Question: I've got an algorithm that calculates the homography of a number of markers in a single image, using OpenCV's 'findHomography'. This works fine, but due to the size of the markers/resolution of the images, the rotation calculated is often quite inaccurate (mainly around the x and z axes of the marker, assuming y is up). I'd love to find a way to improve this.
I have a hypothesis that the fact that I know all the markers are on the same plane (they're on a table) should help improve the homography - I then just need to work out the rotation of the marker around a single axis - but I don't know enough to put this in to practice. Can anyone give me any guidance on this?
This is an example of the situation I'm trying to deal with (the images on the markers are different in reality).

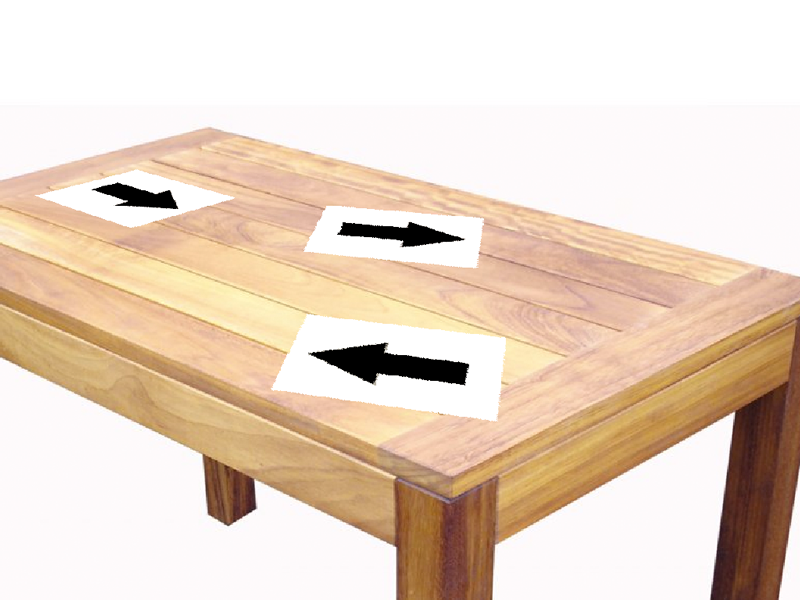
Answer: I like the idea of getting higher precision for the estimated homography by using multiple marker images spread across the scene.
This approach can be realized using Nonlinear Optimization. But it's a little tricky.
## Assumptions, Model, Data
Let's take your example of 3 printed marker images placed across a table and assume all your assumptions hold.
And now let's assume that for each of the 3 printed marker images you've found 'N' .
Point correspondences here means that for a printed marker image you can associate 'N' image with corresponding 'N' '(x,y)' in centimeters (or some other unit) with respect to a known real world "printed marker coordinate system" (for example, with coordinate '(0,0)' located at the center of a marker image).
The problem is that the "printed marker coordinate system" is only known locally for each printed marker image. What we need is to bring those coordinate systems together and find a way to express "printed marker coordinate system" positions in a single, global coordinate system. So we need to figure out a relation between them.
## Relation between each marker's homographies
We want to compute a homography which uses all the correspondence data from different printed marker images. Therefore, it is important to understand how they relate to each. Specifically, we want to find a common coordinate system for all marker images in order to formulate an optimization problem.
Now, based on the point correspondences, and using conventional methods, compute 3 homographies:
- 'H1'- 'H2'- 'H3'
Let's assume shortly that no measurement and computation errors are present (just hypothetically). Then, the homographies differ only in a rotation  of the respective "printed marker coordinate systems".
Then, the following equations hold:

with the rotation and translation defined as follows:

## Putting everything together
That means that H1 equals H2 "up to" a rotation .
This gives us a way for transforming positions of marker image #2 into the coordinate system of marker image #1 (case for positions of marker image #3 can be handled analogous):

Now, in a real world scenario, these equations will hold only approximately. But nevertheless they give a motivation for estimating the rotation and translation between any pair of printed marker images:

Now, using <URL>, we can find estimates of six auxiliary variables  which describe how the printed marker images #2 and #3 are located relative to #1.
That's all we need for preparation to have start values and a model to formulate a nonlinear optimization problem.
## Nonlinear optimization problem
The final goal is to find 8 coefficients of a homography matrix 'H' which uses all point correspondences from all printed marker images at the same time:

Using the above model, we can define a system of nonlinear equations. It will have '8 + 6' unknowns:
- -
Using the 'N' point correspondences of 3 marker images, we get 'N*3*2 = N*6' equations. That means, we need 'N>=3' point correspondences in order to have more equations than unknowns. Interestingly, the minimum 'N=3' correspondences per marker image in case of the multiple marker image scenario is less than the minimum 'N=4' in the case of a single marker image scenario.
I'll not add the formulation of the nonlinear optimization problem in more detail at this point as the general idea of how to approach the problem was already explained.
For solving the nonlinear optimization problem, <URL> can be used, for example.
## Remark
All matrices in the above equations need to be normalized like follows: